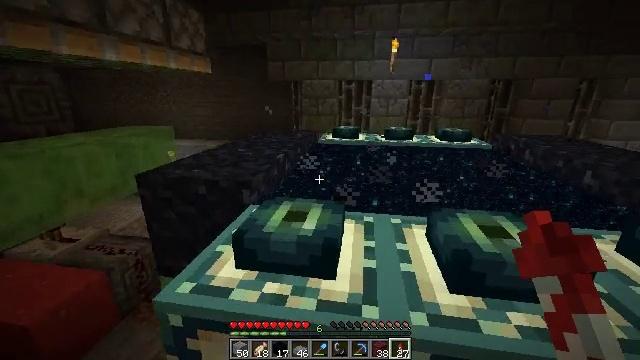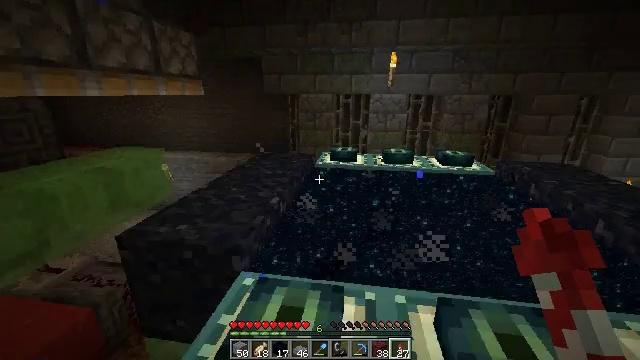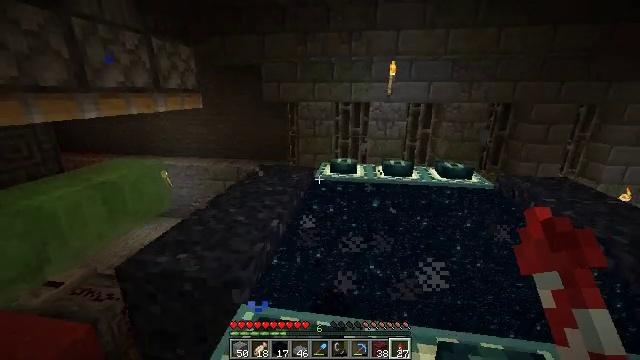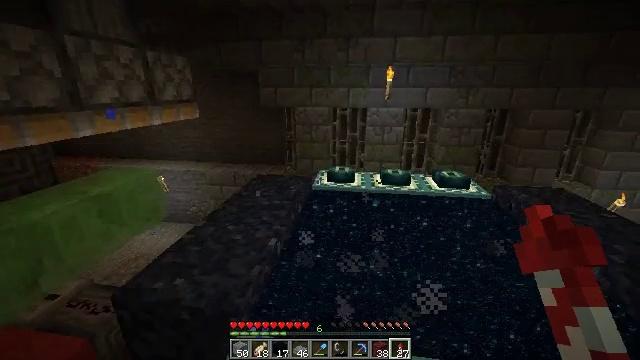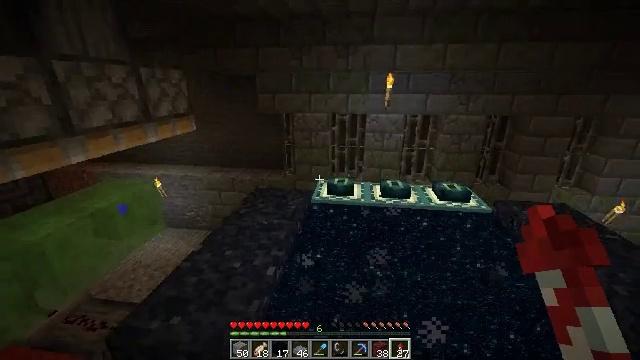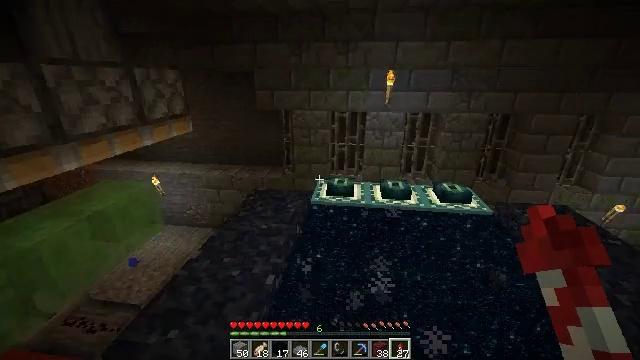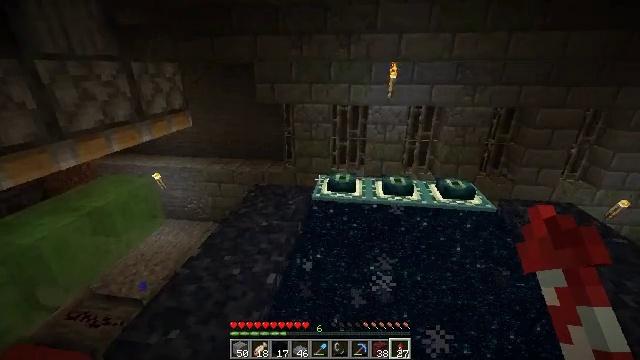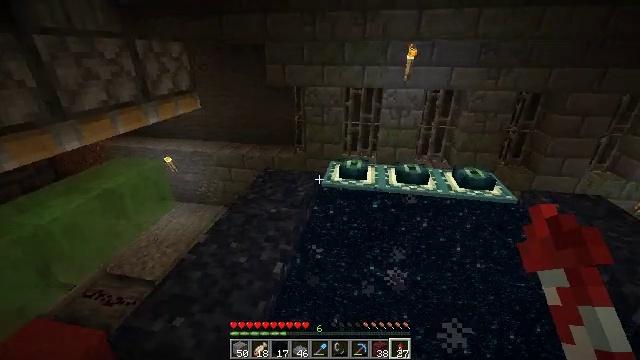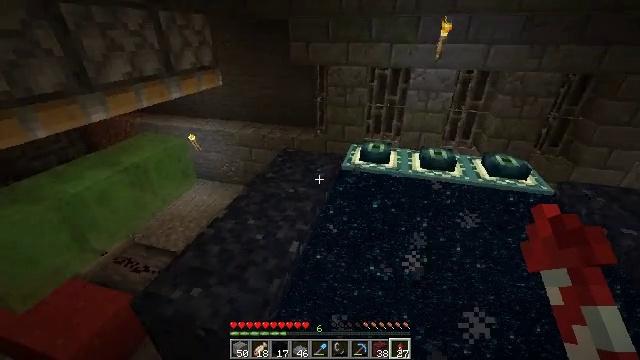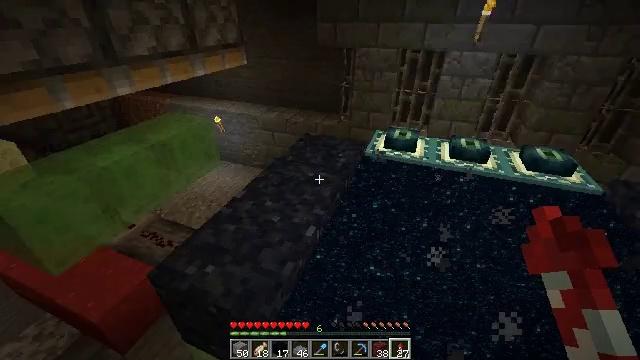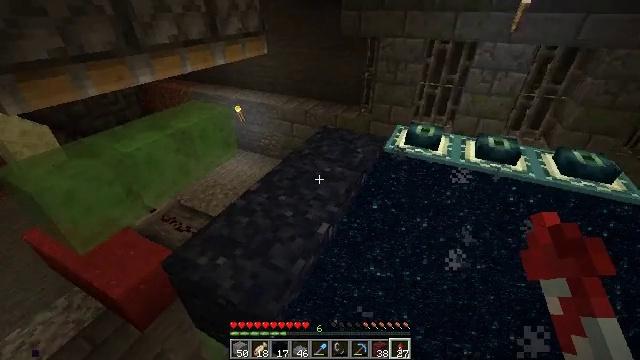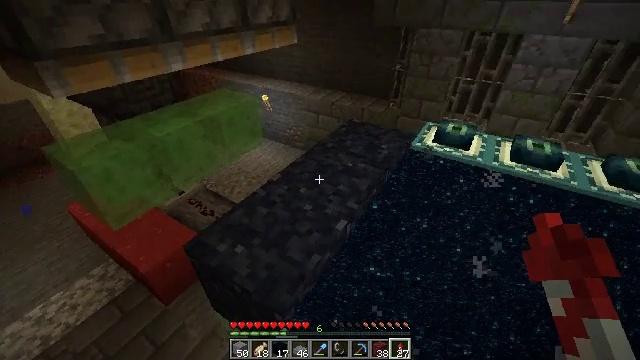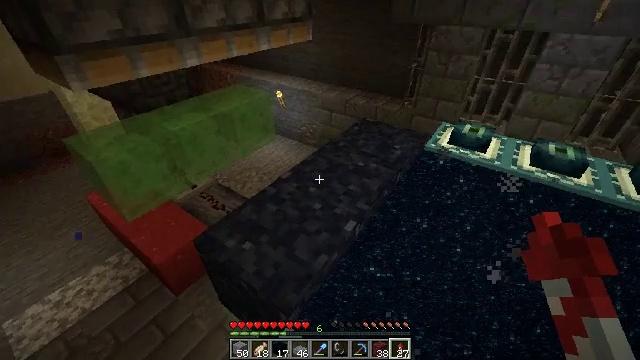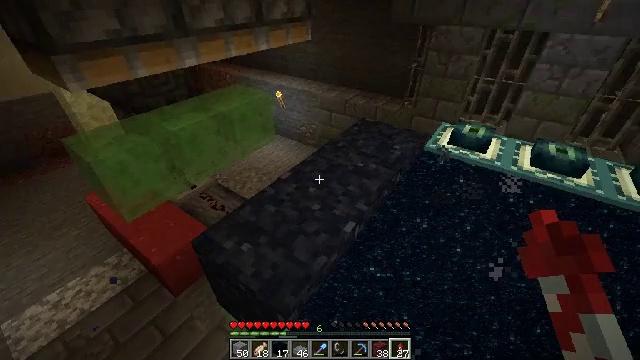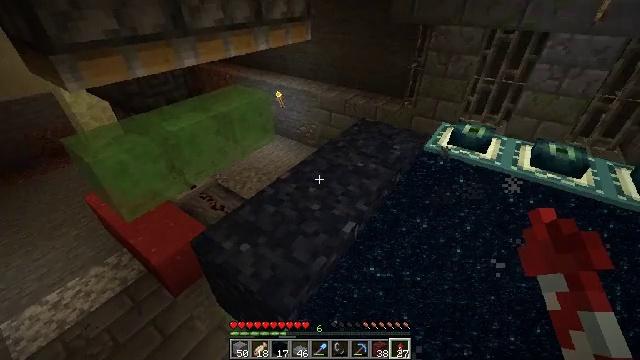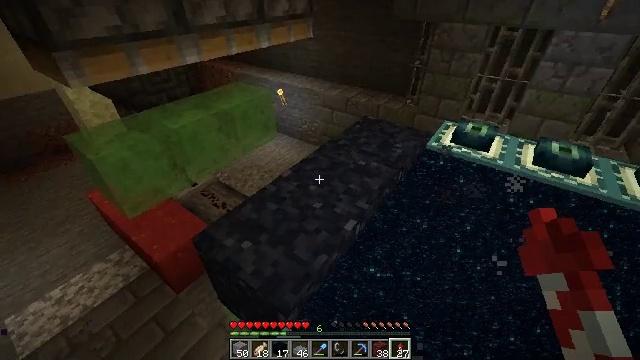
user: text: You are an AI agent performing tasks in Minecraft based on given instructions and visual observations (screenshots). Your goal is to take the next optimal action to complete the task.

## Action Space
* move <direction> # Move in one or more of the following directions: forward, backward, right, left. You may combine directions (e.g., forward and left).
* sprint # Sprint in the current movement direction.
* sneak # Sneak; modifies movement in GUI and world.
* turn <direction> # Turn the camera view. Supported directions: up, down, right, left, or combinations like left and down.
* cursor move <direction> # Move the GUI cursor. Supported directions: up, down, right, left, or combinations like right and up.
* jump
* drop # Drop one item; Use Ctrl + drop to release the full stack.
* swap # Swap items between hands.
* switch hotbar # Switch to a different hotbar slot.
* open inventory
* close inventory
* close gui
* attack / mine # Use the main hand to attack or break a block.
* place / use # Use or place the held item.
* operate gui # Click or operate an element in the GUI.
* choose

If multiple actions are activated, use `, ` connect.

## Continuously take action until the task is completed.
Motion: motion action
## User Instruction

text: Harvest black concrete powder.
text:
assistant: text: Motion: move forward, jump
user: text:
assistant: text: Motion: move forward, jump
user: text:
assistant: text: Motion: move forward, jump
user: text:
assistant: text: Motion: turn down
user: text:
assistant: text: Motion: turn down
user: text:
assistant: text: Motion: turn down
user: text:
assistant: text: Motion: turn left and down
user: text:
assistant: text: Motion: turn left and down
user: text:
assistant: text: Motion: turn left and down
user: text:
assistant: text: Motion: turn left and down
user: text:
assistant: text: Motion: turn left and down
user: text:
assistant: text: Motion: turn left
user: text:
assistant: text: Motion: no_op
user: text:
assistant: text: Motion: no_op
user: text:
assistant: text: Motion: no_op
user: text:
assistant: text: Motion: turn left and down
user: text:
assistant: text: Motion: turn left and down
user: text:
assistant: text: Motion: turn left and down
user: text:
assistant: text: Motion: turn down
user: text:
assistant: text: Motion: no_op
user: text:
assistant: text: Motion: no_op
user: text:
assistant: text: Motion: no_op
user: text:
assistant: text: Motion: no_op
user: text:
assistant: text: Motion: no_op
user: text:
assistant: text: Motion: no_op
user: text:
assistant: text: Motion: no_op
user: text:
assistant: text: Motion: no_op
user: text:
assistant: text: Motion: no_op
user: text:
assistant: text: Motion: no_op
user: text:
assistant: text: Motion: no_op